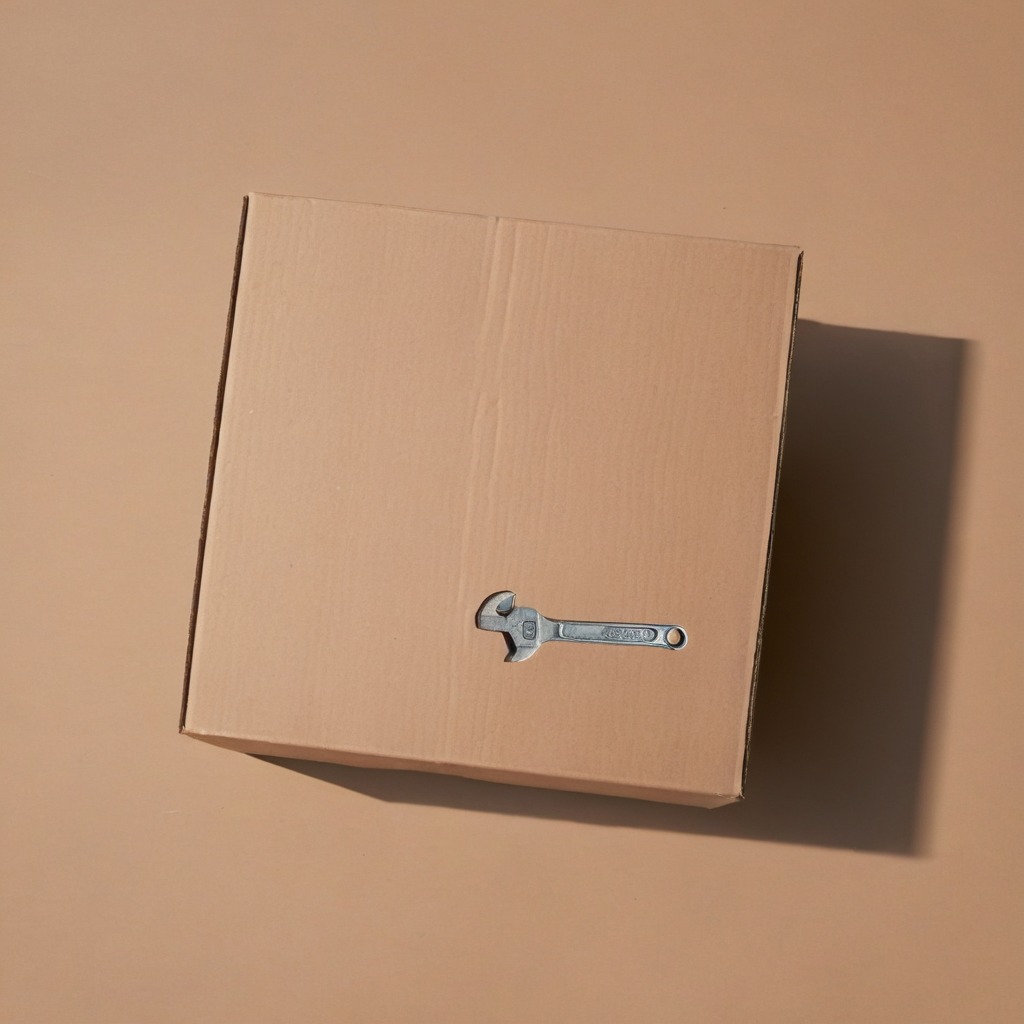
An wrench is lying on the cardboard box surface in an outdoor workshop.